Question: I've recently purchases my first Android device - a Nexus 5 - and I'd like to play around with it. Since it's a pure Android phone I'd thought testing the most basic program on it would be a breeze, but I just can't get it to work on my Windows 7 laptop.
Step 1 is getting the driver to work. This works I think, since in the Device Manager displays an 'Android Device', with subtext 'Android Composite ADB Interface'.
I also have USB debugging enabled on my device.
Now, to test whether my device is connected properly, I understood I need to run 'adb.exe' under 'C:\Developmentdt-bundle-windows-x86_64-20131030\sdk\platform-tools'. So in my cmd I cd to the location and run this command, a window (presumably adb.exe) pops up and does some things, dissapears again and... nothing else happens. I'm not used to using the cmd-line, so perhaps I'm doing something wrong, but I'm not getting any results. Also 'adb.exe' seems to keep running on my computer.

Any ideas?
I had already tried running 'adb devices' as well. This gave the same result. However, I noticed an Avast!-interface around the box of adb.exe. Disabeling my antivirus made a device show up. Thanks!
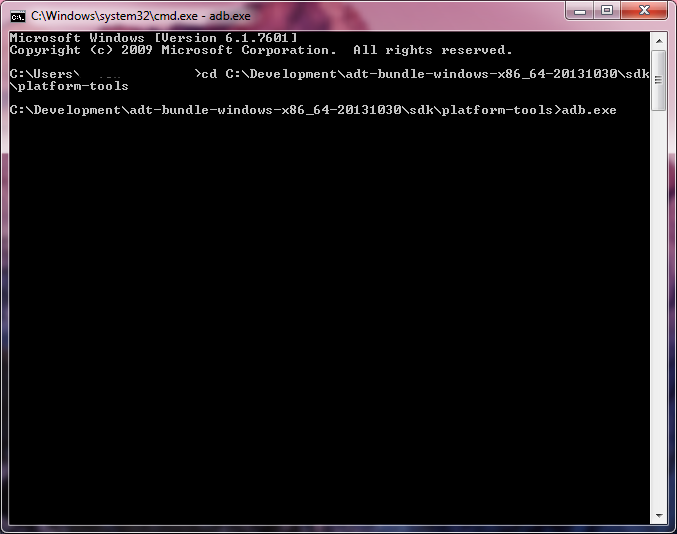
Answer: You're almost there. Just replace 'adb.exe' by 'adb devices' in the last command you typed (in your screenshot).